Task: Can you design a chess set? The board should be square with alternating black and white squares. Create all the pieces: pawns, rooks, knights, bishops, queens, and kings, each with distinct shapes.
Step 1496:
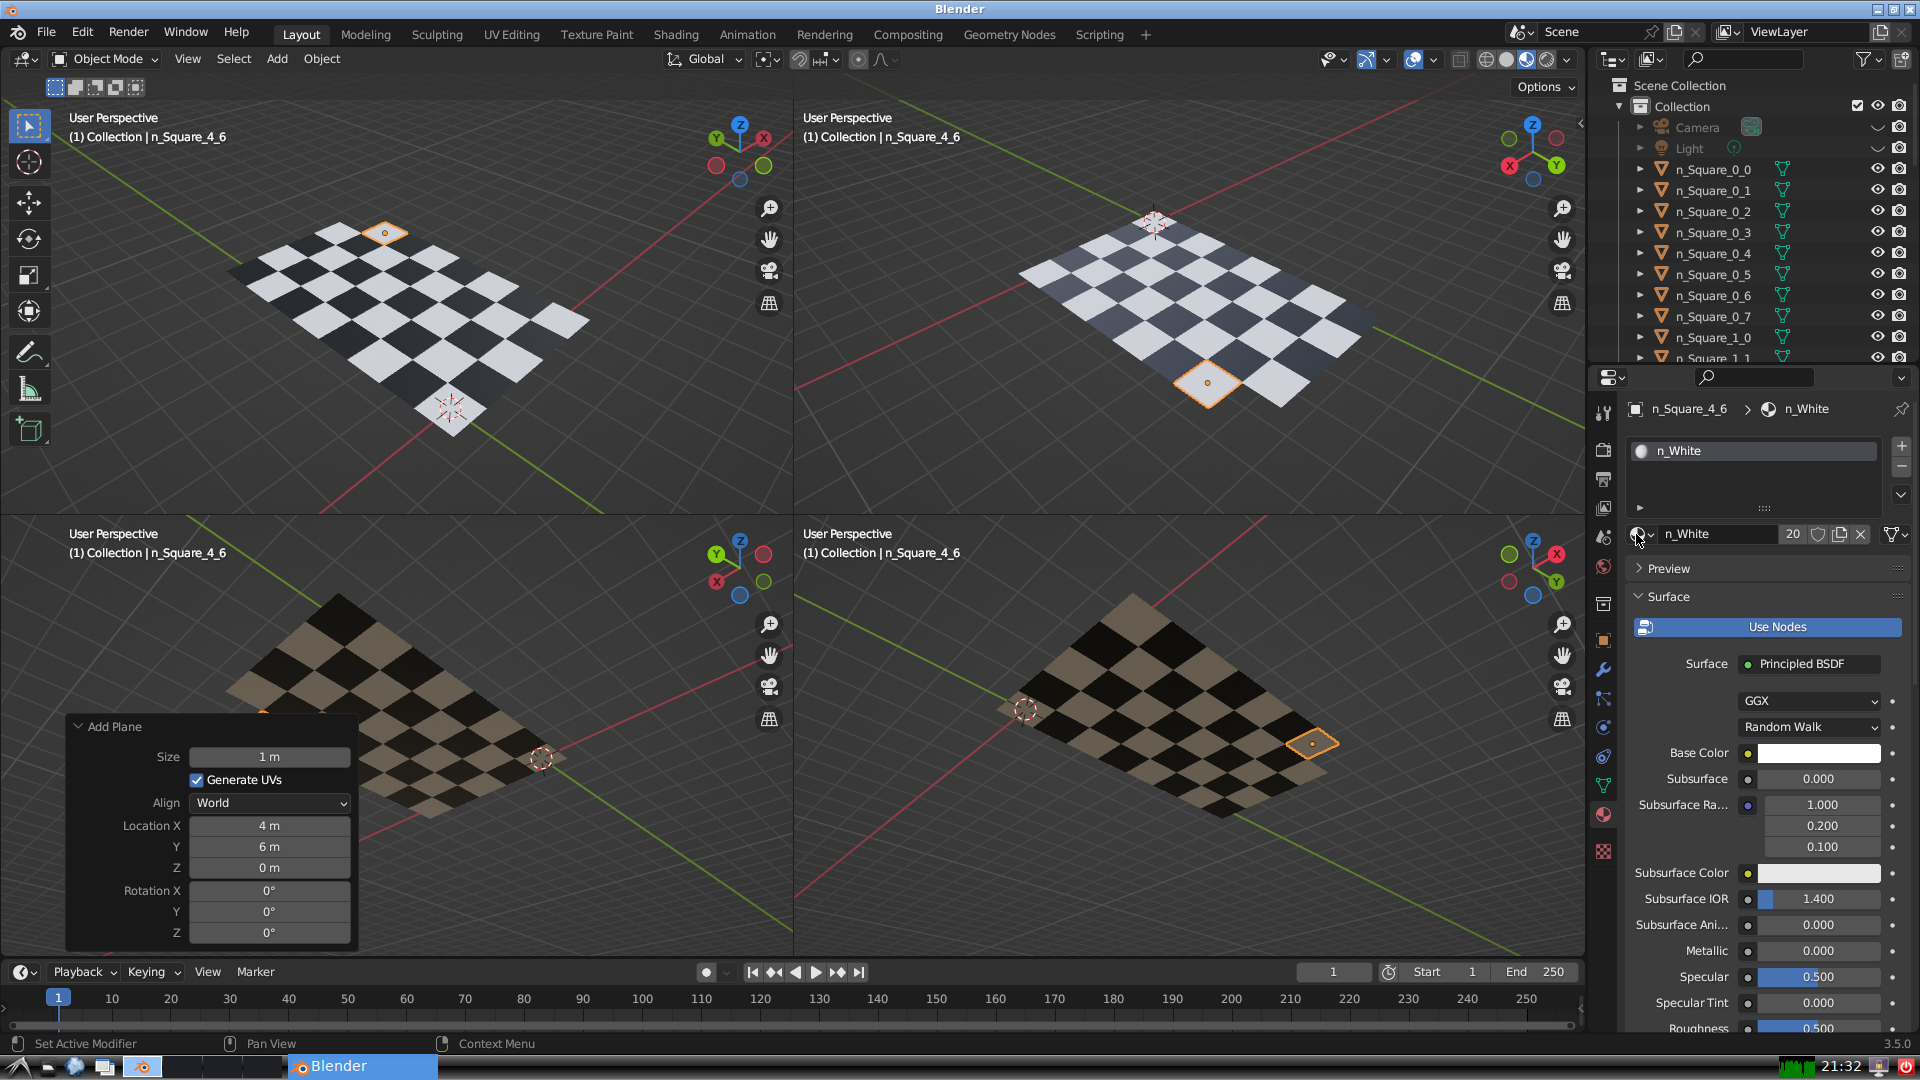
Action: {"mouse_move": [278, 58]}